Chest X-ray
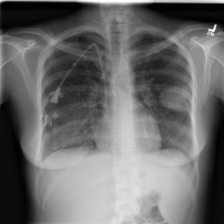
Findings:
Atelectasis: negative
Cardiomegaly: negative
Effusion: positive
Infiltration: positive
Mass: positive
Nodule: negative
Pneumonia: negative
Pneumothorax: negative
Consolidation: negative
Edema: negative
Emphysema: negative
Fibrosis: negative
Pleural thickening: negative
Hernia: negative